This grayscale image was formed by reshaping a rotor test-rig vibration snapshot into a 2-D grid. Diagnose the rotating machine from this image, choosing from: normal, misalignment, unbalance, looseness.
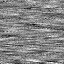
Answer: misalignment